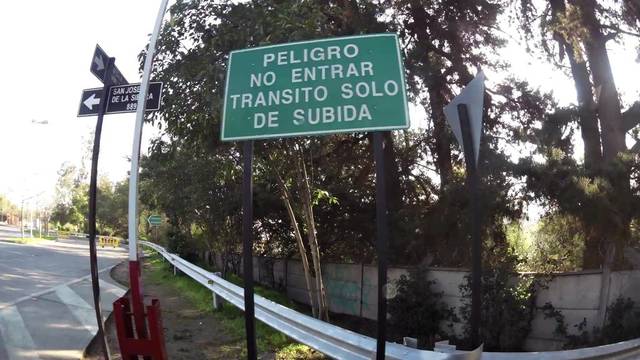
Region: Chile
Coordinates: -33.377, -70.501